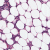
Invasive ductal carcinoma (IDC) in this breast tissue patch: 1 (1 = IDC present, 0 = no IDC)